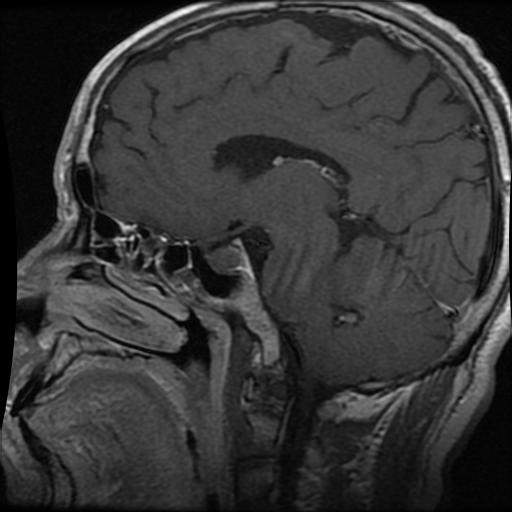
Label: pituitary